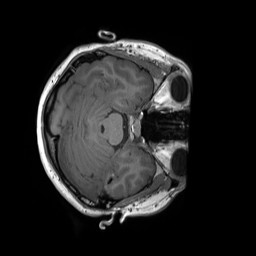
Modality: T1w
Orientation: axial
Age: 21
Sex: female
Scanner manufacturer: siemens
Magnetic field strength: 3 T
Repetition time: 1.8 s
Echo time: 0.00232 s